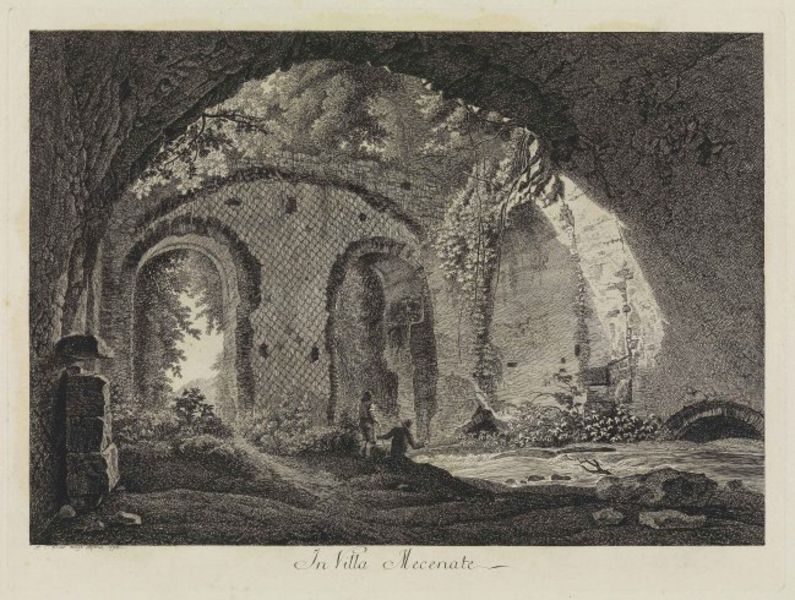
Titel: Tivoli: Im Inneren der Villa des Mäzenas
Künstler: Albert Christoph Dies
Standort: Karlsruhe
Institution: Staatliche Kunsthalle Karlsruhe
Schlagwörter: baum, blätter, dunkel, felsen, laub, mann, schatten, wasser, weiß, bäume, fluss, menschen, fenster, frau, grau, hell, licht, männer, schwarz, skizze, zeichnung, gebäude, gras, haus, weg, alt, architektur, stein, steine, ast, bach, natur, brücke, büsche, gebüsch, kanal, kirche, sonne, kind, paar, personen, pflanzen, höhle, wald, kinder, garten, ranken, schrift, bogen, italien, man, steinig, fels, mauer, grafik, graphik, klein, besucher, rundbogen, kuppel, romantik, staffage, spielen, lichteinfall, hoch, tor, foto, bögen, karos, keller, ruine, gewölbe, unterschrift, burg, torbogen, mauerwerk, moos, druck, loch, radierung, stich, schwarzweiß, altar, kathedrale, rom, tore, villa, büme, efeu, natu, mauern, schloß, grotte, lianen, postkarte, kupferstich, bitten, tunnel, verfallen, römisch, backsteine, überwuchert, torbögen, latein, stick, pompeii, efeuranken, abfluss, steinsockel, kirchenruine, mesnchen, kanalisation, latei, steinbrocken, in, 17. jahrhundert, kipferstich, villa mecenate, villa des maecenas, zwfei, zurückeroberung, mecenate, opus reticulatum, monochron, steinbauten, rundbögen person